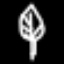
Label: leaf